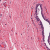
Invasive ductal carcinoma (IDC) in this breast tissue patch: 0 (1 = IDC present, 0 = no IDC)